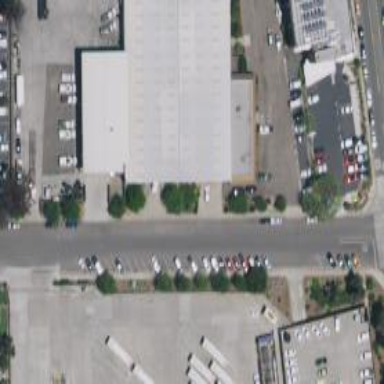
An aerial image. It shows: Industrial building.